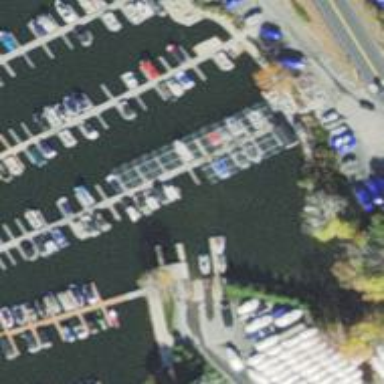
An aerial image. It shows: Man-made pier.